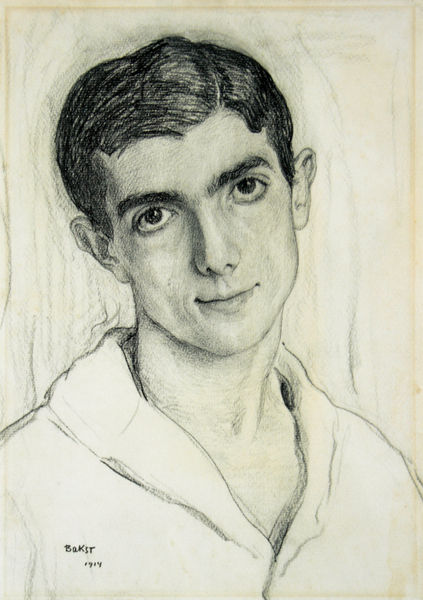
Titel: Léonide Massine
Künstler: Léon Bakst
Standort: San Antonio
Institution: McNay Art Museum
Schlagwörter: dunkel, kopf, mann, schatten, weiß, grau, kreide, mund, nase, schwarz, skizze, stirn, zeichnung, blick, hemd, jung, augen, gesicht, kragen, mensch, hals, portrait, porträt, signatur, haare, augenbrauen, en face, frontal, lippen, ohren, potrait, scheitel, schräg, schultern, lächeln, wangen, papier, studie, datierung, grafik, graphik, ausdruck, romantik, realistisch, seitenscheitel, brauen, pupillen, melancholisch, junge, verträumt, revers, geneigt, penis, offen, kohle, schwarz-weiss, schraffur, schraffiert, bleistift, portrai, gekämmt, jüngling, junger mann, versonnen, locker, freundlich, ernsthaft, verrückt, nett, mager, schwaz, scharffur, mundfalten, nachdenlich, kopfhaltung, nase mund, bakst, schbwarz, ausdrucksvoll, n, schwuchtel, 1914, bakir, schwaffiert, junf, 1919, netter gesichtsausdruck, mundfalte